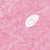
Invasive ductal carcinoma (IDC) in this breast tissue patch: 0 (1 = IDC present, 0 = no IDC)